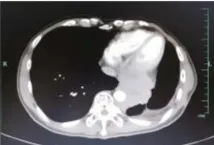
Radiographical changes. (A) PET/CT scan shows the failure of AP+Bevacizumab treatment in March 2019.
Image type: radiology (ct)